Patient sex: M
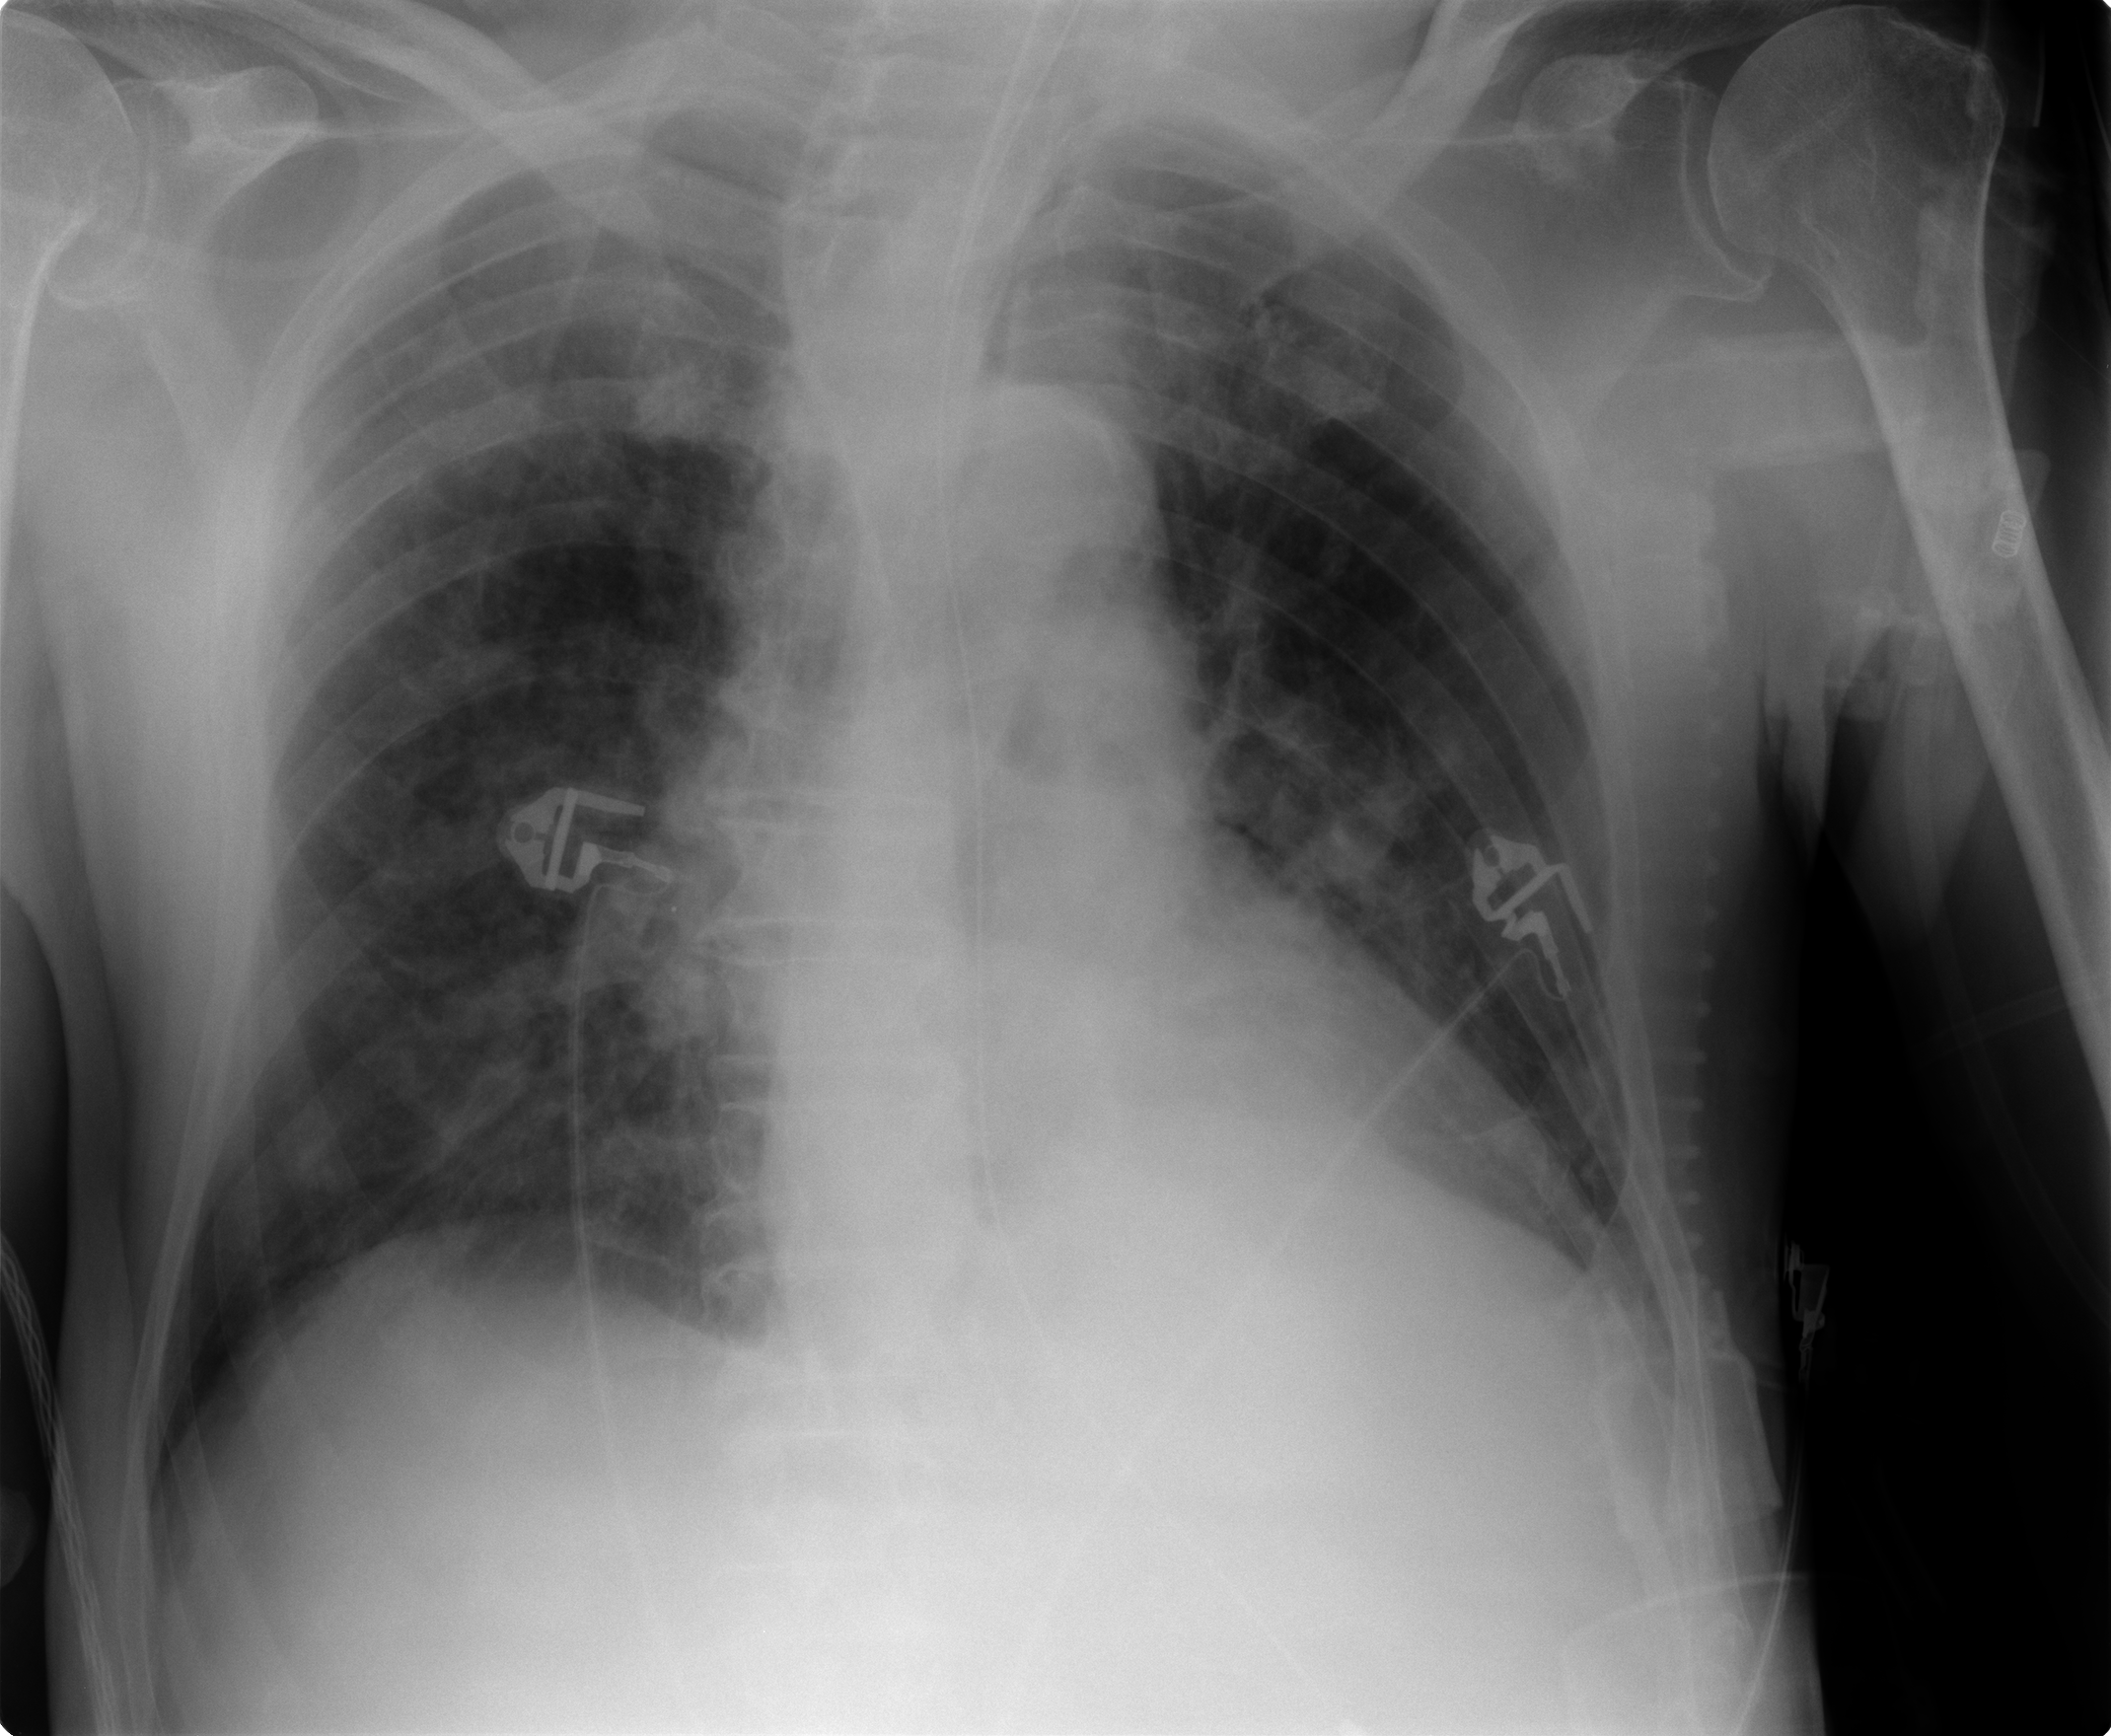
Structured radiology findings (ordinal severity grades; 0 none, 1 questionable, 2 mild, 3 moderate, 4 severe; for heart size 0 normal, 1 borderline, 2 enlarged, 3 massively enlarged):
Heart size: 0
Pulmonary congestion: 1
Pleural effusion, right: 0
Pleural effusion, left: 0
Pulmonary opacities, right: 2
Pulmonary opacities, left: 2
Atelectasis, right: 2
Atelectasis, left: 2